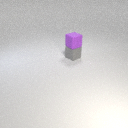
small gray rubber cube below small purple rubber cube